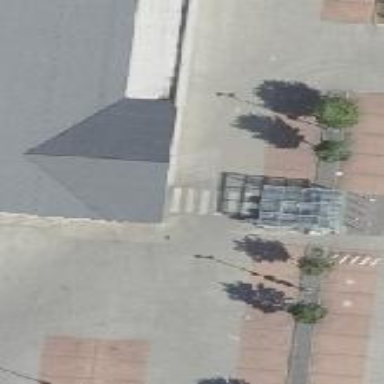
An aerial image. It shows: Parking area with paving stones.